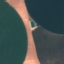
Land use / land cover: AnnualCrop